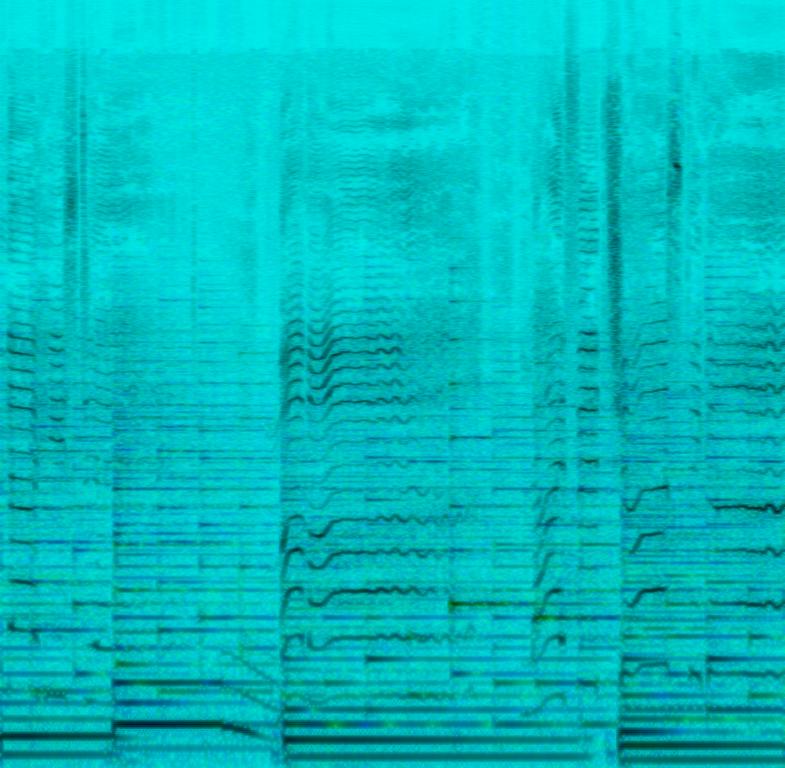
A male vocalist sings this Pop song. The tempo is slow with a melodic and emphatic piano accompaniment. This bit has minimal instrumentation as it is the introduction. The music is burgeoning with a cymbal crash introduced at the end of this clip. The song is slow, sad, poignant, reflective and nostalgic. This song is a hit Pop Rock.